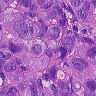
Metastatic tissue present: yes